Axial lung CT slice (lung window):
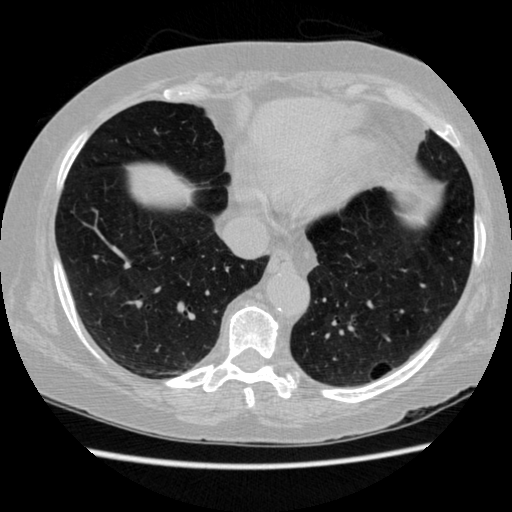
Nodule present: no